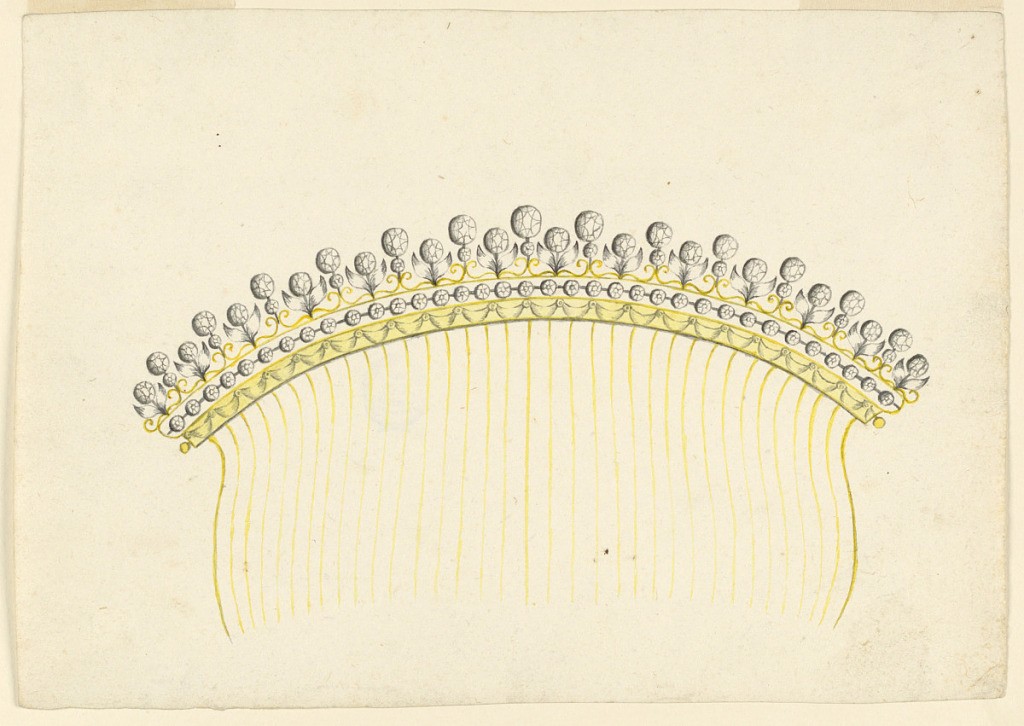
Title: Design for a Comb
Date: ca. 1830
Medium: Pen and ink, brush and gray, yellow watercolor on paper
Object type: Drawing
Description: Jewelry design for a hair comb intended to be executed in gilded, partly engraved metal and diamonds. Thirty-five tines. The low cresting is divided in three rows. Below, drapery festoons in engraving. In the middle, a chain of diamonds; cresting border with alternating: a flower stem with a diamond as blossom and two leaves and a stem stacked with a small diamond below and a large diamond above, connected by curves.